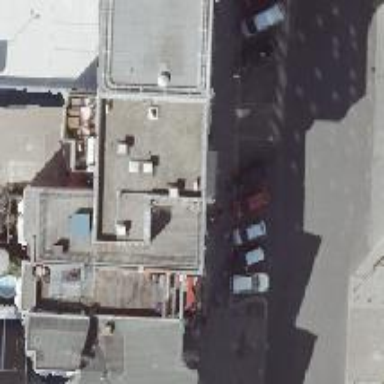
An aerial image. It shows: Pub.